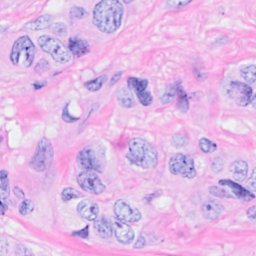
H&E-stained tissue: Breast